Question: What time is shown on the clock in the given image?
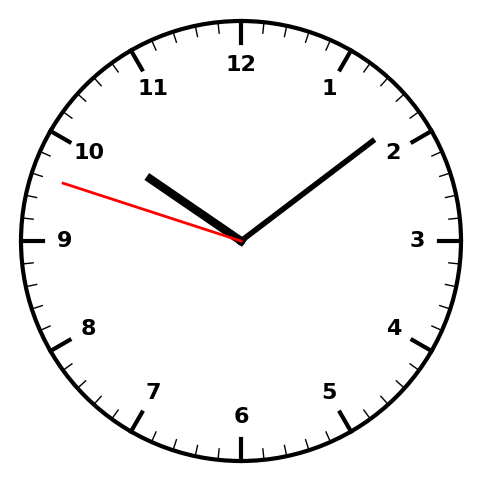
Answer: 10:08:48